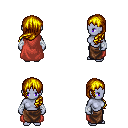
a pixel art fantasy rpg character, female body template, dark elf, purple skin, maroon cape, robe skirt, blonde left-swept hairstyle, white cloth bandages, four views (front, back, left, right), 2x2 character sprite sheet, small pixel art, hard edges, no anti-aliasing